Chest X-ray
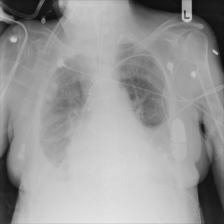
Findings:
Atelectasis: negative
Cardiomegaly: negative
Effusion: negative
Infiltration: negative
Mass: negative
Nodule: negative
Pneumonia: negative
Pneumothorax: negative
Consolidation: negative
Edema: negative
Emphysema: negative
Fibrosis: negative
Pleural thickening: negative
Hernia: negative